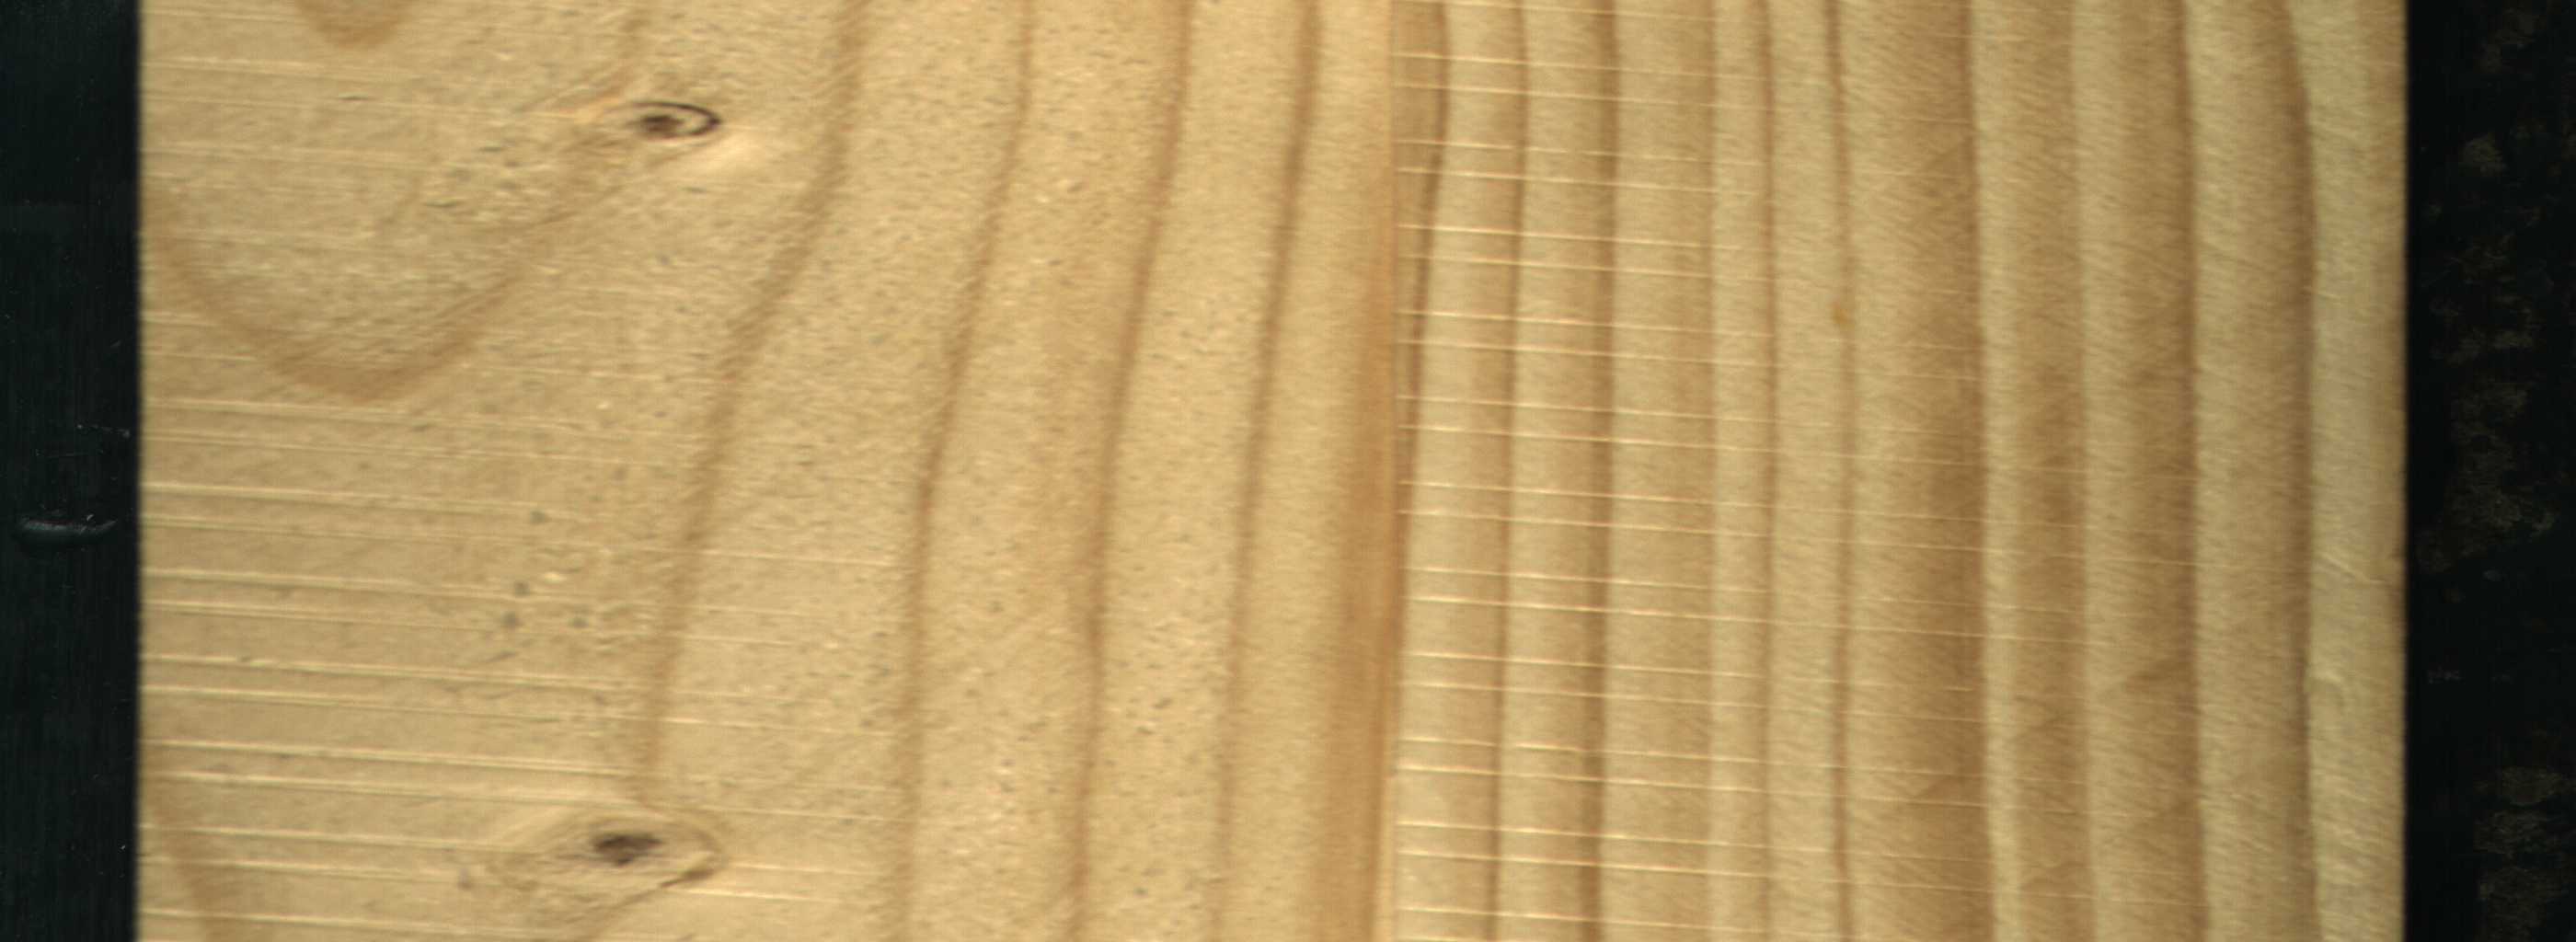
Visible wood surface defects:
Live_Knot
Live_Knot